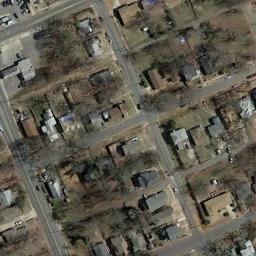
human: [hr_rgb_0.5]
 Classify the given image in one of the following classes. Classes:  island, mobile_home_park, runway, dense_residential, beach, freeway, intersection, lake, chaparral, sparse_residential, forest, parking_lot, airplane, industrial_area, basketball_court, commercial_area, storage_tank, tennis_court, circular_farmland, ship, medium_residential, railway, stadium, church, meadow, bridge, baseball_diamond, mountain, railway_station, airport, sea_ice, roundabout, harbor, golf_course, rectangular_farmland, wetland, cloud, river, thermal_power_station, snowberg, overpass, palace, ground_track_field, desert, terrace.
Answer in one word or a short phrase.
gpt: medium_residential